Breast ultrasound image
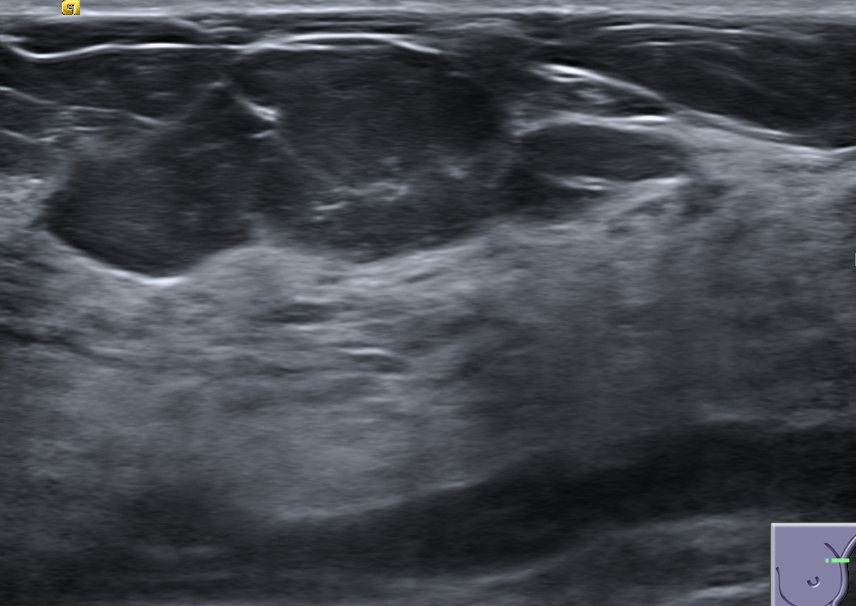
Diagnosis: normal